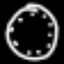
Label: clock